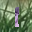
Label: 1